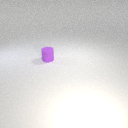
small purple rubber cylinder